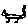
Label: cat